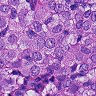
Metastatic tissue present: yes